Interaction volume radius: 10 \u00c5
Interaction volume height: 30 \u00c5
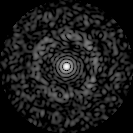
Disorder parameter: 0.8306